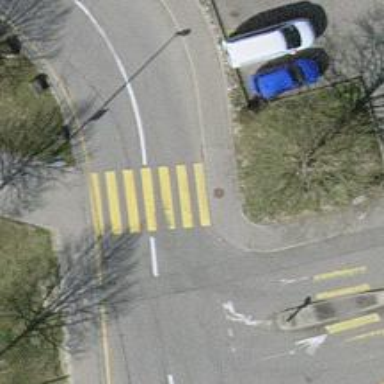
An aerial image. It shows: Uncontrolled zebra crossing on the road.